Question: i am having an issue related to rich:ComboBox
'''
<rich:comboBox id="colorBox" value="#{formInputBean.color}">
<f:selectItem itemValue="Red" />
<f:selectItem itemValue="White" />
<f:selectItem itemValue="Blue" />
<f:selectItem itemValue="green" />
<f:selectItem itemValue="black" />
<f:selectItem itemValue="pink" />
</rich:comboBox>
'''
this is the code for my combobox. but this is showing a blank space between Combobox field and comboBox drop button.
here is the Sample:
Please guide me, how to solve it
Thanks
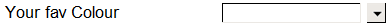
Answer: This issue is purely doctype related. if page is running in Quirks mode then this problem will be generated.